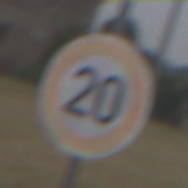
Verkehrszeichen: Geschwindigkeit20
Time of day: Midday
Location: Outdoor (Suburban)
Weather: Overcast
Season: NotSpecified
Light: Natural